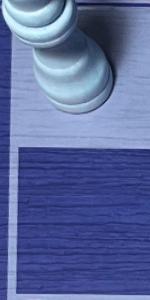
Label: Empty